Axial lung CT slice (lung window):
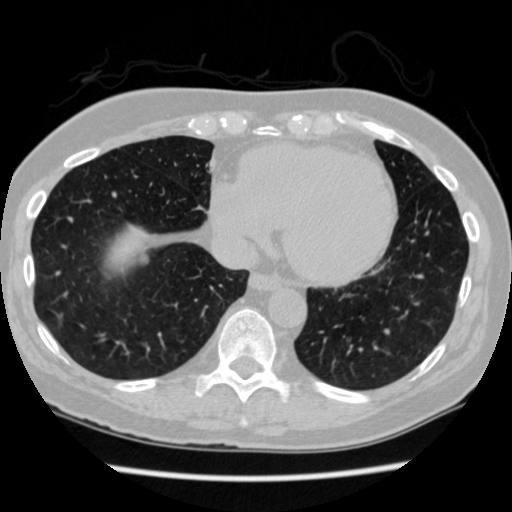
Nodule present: yes
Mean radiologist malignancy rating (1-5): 3